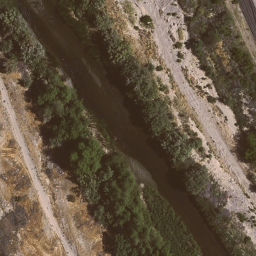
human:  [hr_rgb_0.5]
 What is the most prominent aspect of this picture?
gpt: river